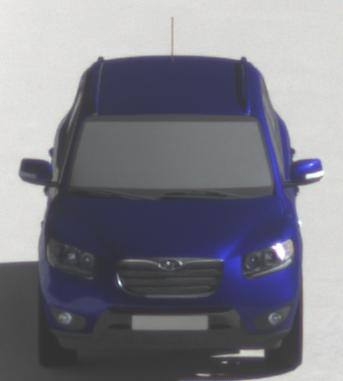
Make: Hyundai
Model: Santa Fe 2.4
Detailed model: Santa Fe (CM)
Model produced from: 2010/01
Model produced until: 2012/09
Doors: 5
Color: blue
Road condition: dry road
Daytime: morning or afternoon
Contrast: high contrast